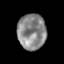
Tissue: skin
Cell type: Epithelial cells
Senescence score: 0.2451
Nuclear area (px): 987
Mean DAPI intensity: 137.166